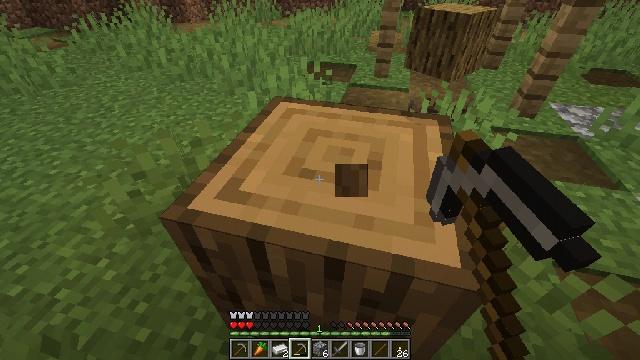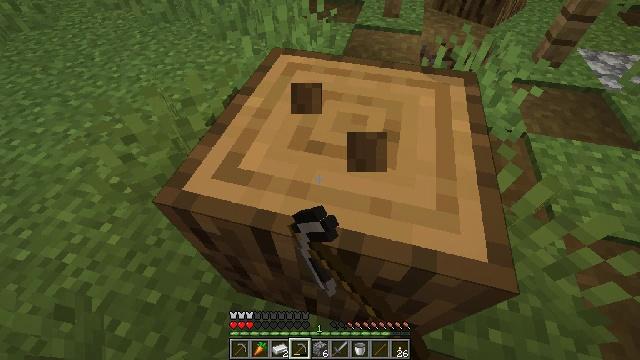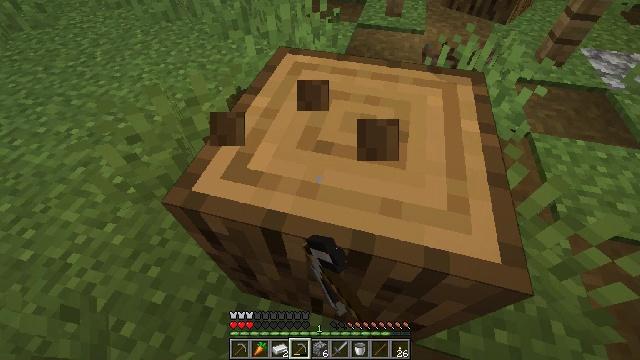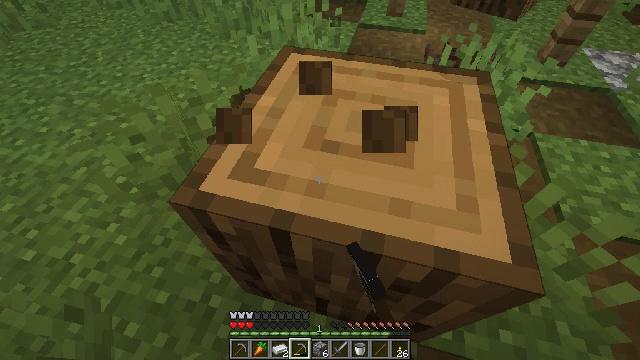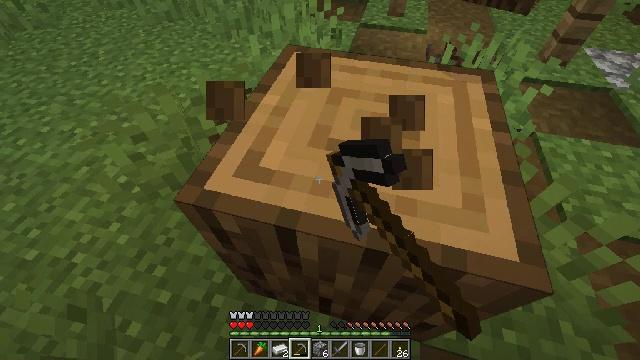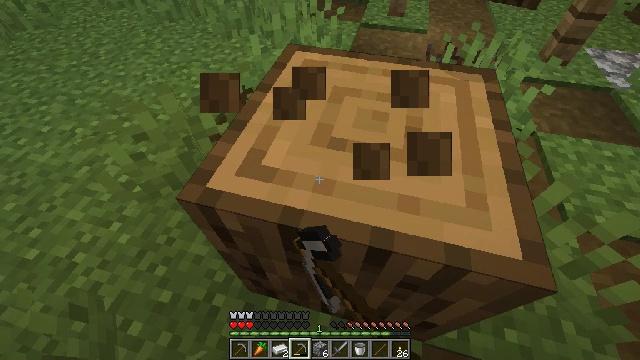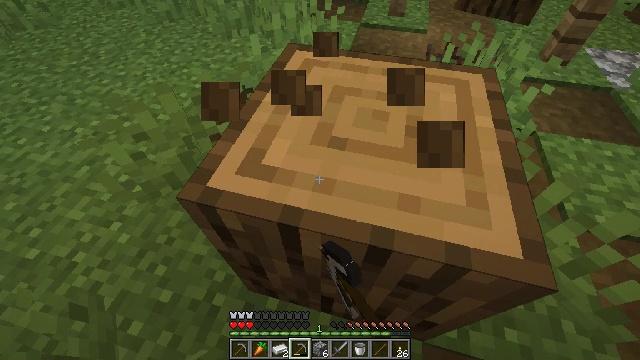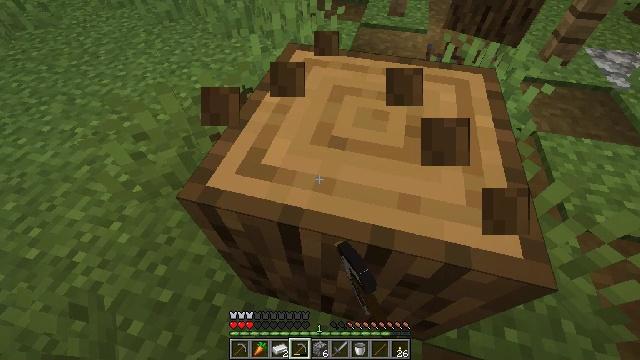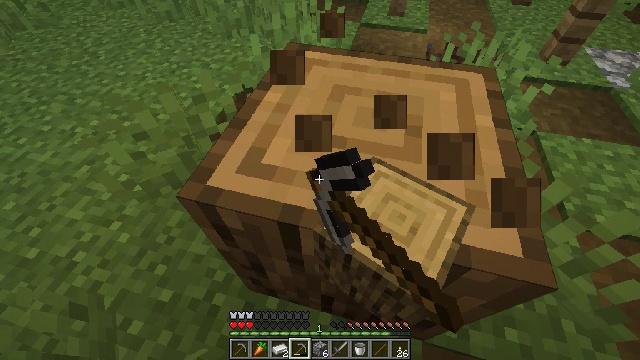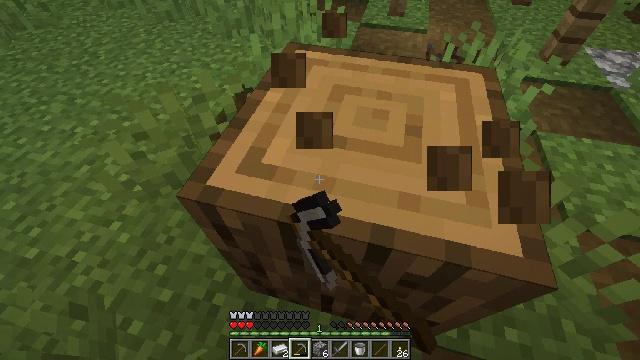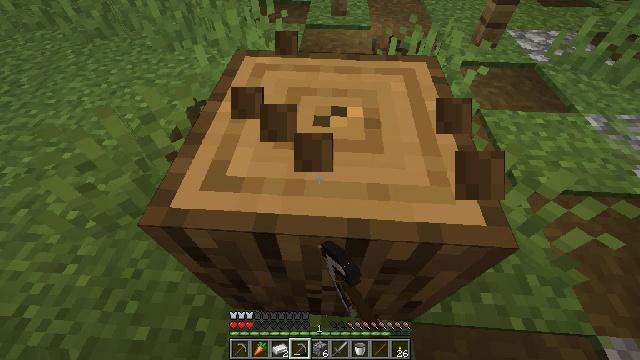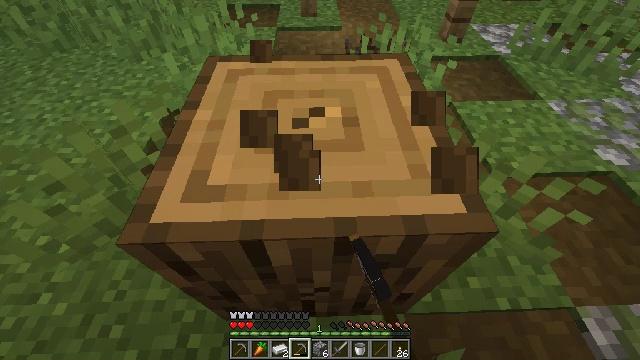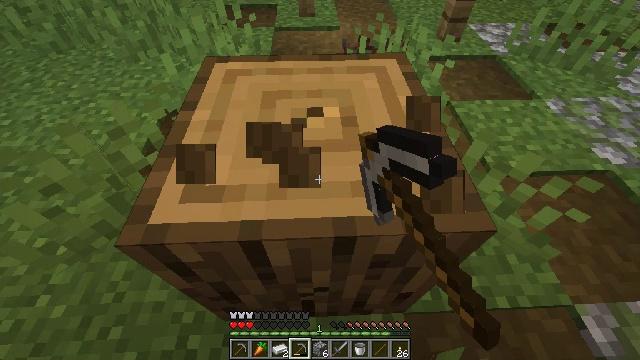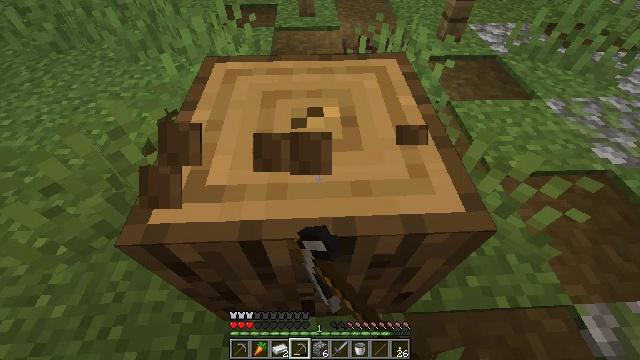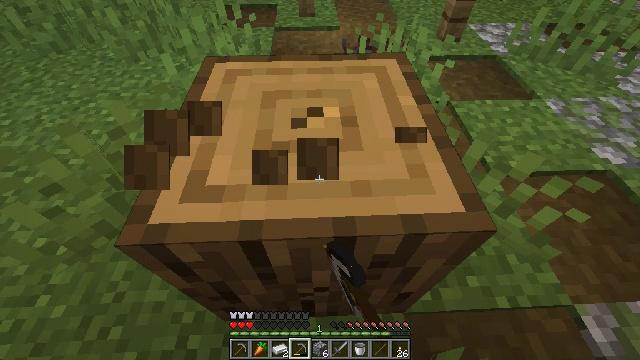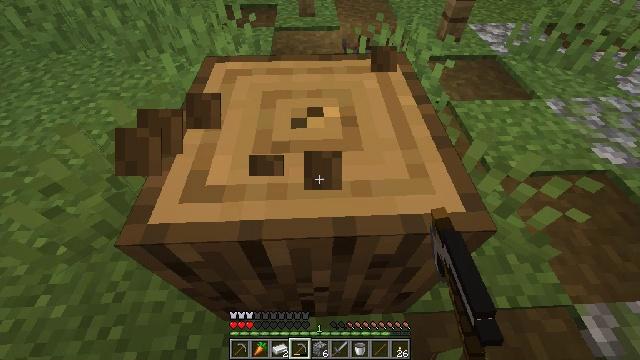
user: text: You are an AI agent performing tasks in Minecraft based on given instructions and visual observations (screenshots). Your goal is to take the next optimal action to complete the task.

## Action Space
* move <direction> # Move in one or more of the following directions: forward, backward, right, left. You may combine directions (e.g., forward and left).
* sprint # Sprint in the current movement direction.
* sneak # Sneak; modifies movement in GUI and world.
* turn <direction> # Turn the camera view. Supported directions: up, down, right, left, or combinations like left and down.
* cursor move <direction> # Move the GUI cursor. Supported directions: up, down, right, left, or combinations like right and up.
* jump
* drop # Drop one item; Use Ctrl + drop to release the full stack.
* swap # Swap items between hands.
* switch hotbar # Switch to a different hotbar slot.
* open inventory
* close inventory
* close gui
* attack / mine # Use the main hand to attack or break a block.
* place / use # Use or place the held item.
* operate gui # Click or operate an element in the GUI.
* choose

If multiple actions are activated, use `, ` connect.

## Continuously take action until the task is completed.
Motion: motion action
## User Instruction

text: Chop down the oak log.
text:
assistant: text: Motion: move forward, turn down, attack / mine
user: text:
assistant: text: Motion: attack / mine
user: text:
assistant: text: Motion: attack / mine
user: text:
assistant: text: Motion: attack / mine
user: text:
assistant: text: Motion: attack / mine
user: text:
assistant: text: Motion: attack / mine
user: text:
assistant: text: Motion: attack / mine
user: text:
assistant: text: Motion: attack / mine
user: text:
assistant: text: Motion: attack / mine
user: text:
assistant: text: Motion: turn right, attack / mine
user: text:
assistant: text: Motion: turn right, attack / mine
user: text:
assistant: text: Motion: attack / mine
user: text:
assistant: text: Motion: attack / mine
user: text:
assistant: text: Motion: attack / mine
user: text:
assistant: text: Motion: attack / mine
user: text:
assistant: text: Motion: attack / mine
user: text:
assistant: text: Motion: attack / mine
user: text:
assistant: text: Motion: attack / mine
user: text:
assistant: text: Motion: attack / mine
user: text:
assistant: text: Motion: attack / mine
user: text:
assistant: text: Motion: attack / mine
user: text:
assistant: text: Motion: attack / mine
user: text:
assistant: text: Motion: attack / mine
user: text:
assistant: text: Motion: attack / mine
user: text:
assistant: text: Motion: attack / mine
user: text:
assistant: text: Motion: attack / mine
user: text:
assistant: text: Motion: attack / mine
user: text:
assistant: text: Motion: attack / mine
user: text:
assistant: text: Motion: attack / mine
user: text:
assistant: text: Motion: attack / mine